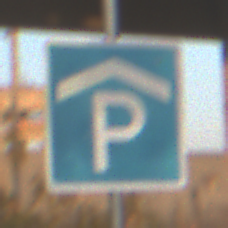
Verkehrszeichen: Parkhaus
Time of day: SunriseSunset
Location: Roofed (Suburban)
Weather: Clear
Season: NotSpecified
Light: Natural